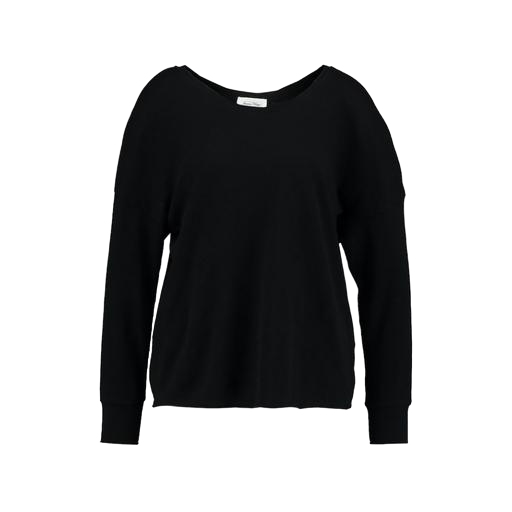
black dolman-sleeve split-neck top only macy, black cold shoulder thermal top, black devon thermal top, white background